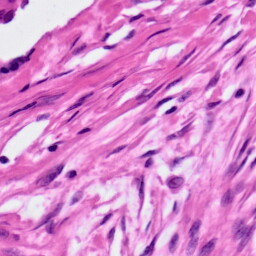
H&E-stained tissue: Ovarian